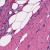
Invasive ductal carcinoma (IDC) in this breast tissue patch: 0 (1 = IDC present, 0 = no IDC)